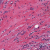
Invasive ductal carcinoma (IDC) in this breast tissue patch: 0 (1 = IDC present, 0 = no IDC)